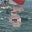
Label: 5